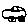
Label: car